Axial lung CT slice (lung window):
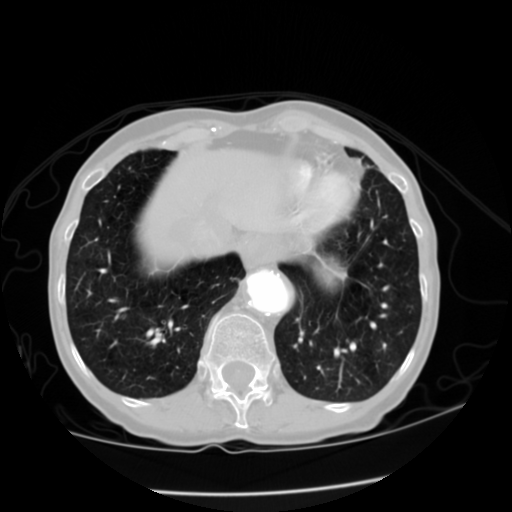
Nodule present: no